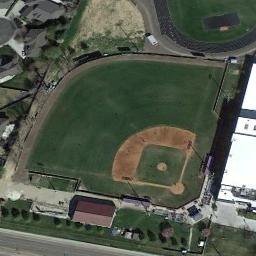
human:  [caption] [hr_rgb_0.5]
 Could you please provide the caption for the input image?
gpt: There is a lot of vegetation near the baseball field .

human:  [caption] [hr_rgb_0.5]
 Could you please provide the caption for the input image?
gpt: A baseball diamond next to the playground and some buildings beside .

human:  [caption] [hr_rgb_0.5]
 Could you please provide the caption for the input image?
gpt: A baseball diamond is surrounded by many buildings .

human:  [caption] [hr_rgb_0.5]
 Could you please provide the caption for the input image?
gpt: There is a baseball diamond in the grass surrounded by the houses .

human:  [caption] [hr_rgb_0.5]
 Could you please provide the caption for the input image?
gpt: Two white buildings are beside the baseball diamond .